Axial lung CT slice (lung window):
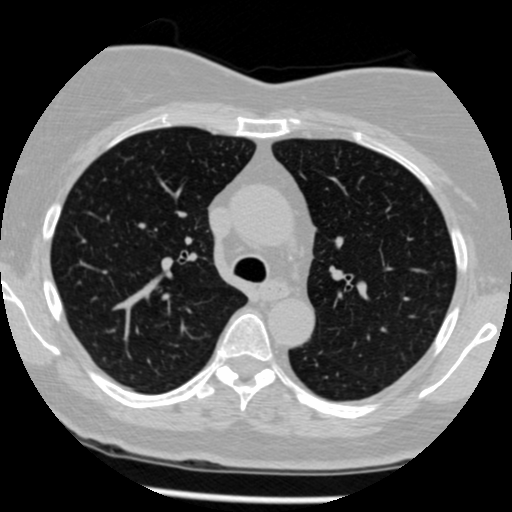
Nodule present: no